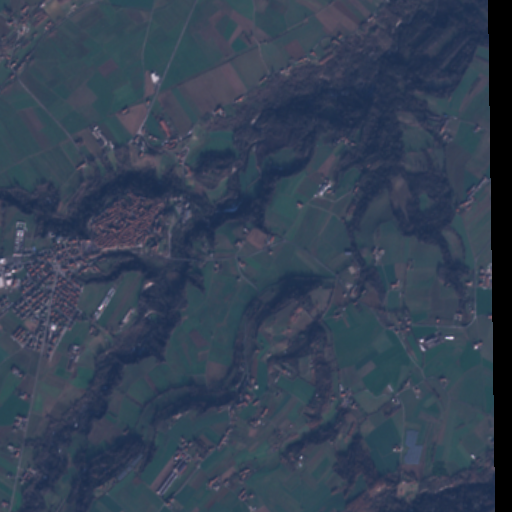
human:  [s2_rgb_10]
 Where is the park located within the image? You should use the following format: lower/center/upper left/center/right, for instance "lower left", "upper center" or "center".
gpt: The park is located in the center left of the image.
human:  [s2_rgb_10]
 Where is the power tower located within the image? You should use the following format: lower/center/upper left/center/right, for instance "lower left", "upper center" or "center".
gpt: The power tower is located in the upper left of the image.
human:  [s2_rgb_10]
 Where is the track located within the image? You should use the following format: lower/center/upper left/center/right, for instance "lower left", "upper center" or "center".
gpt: The track is located in the center left of the image.
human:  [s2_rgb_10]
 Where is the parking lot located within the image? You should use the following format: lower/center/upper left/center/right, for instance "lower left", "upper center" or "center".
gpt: There is no parking lot in the image.